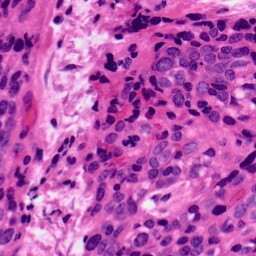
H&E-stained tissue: Ovarian